Question: I'm running into this 'ClassNotFoundException' issue when running task below, but this is non eclipse based project running an ant build from command prompt, the build file is pasted below. The exception is below. I have done similar to that of setup <URL> it does not work though, any pointers will be appreciated. Thanks.
'''
Class org.apache.tools.ant.util.StringUtils loaded from parent loader (parentFirst)
[junit] Testsuite: SampleTest
Class org.apache.tools.ant.util.FileUtils loaded from parent loader (parentFirst)
[junit] Tests run: 1, Failures: 0, Errors: 1, Time elapsed: 0 sec
[junit]
[junit] Caused an ERROR
[junit] SampleTest
[junit] java.lang.ClassNotFoundException: SampleTest
[junit] at java.lang.ClassLoader.loadClass(ClassLoader.java:235)
[junit] at java.lang.ClassLoader.loadClassInternal(ClassLoader.java:302)
[junit] at java.lang.Class.forName0(Native Method)
[junit] at java.lang.Class.forName(Class.java:219)
[junit]
'''

'''
<project name="Java project build" default="test">
<property name="project.local.directory" value="." />
<property name="src.path" value="${project.local.directory}/SampleUnitTest/com" />
<property name="lib.path" value="${project.local.directory}/APP-INF/lib" />
<property name="dest.path" value="${project.local.directory}/SampleUnitTest/target" />
<property name="junit.output.dir" value="${project.local.directory}/junit" />
<path id="MyProject.classpath">
<pathelement location="${lib.path}/ant-junit.jar" />
<pathelement location="${lib.path}/junit.jar" />
<pathelement location="${lib.path}/SampleUnitTest.jar" />
<dirset dir="${project.local.directory}/SampleUnitTest">
<include name="target" />
</dirset>
</path>
<path id="lib.classpath">
<pathelement location="${lib.path}/ant-junit.jar" />
<pathelement location="${lib.path}/junit.jar" />
<fileset dir="${lib.path}">
<include name="**/*.jar" />
</fileset>
</path>
<target name="test" description="Tests the java files" depends="build">
<mkdir dir="${junit.output.dir}" />
<junit>
<classpath refid="MyProject.classpath">
</classpath>
<batchtest todir="${junit.output.dir}">
<formatter type="plain" usefile="false" />
<fileset dir="${src.path}">
<include name="**/*Test*.java" />
</fileset>
</batchtest>
</junit>
</target>
<target name="build" description="Tests the java files" depends="clean">
<mkdir dir="${dest.path}" />
<javac srcdir="${src.path}" destdir="${dest.path}" classpathref="lib.classpath">
</javac>
<jar destfile="${lib.path}/SampleUnitTest.jar" basedir="${dest.path}"/>
</target>
<target name="clean" description="Tests the java files">
<delete dir="${dest.path}">
</delete>
</target>
</project>
'''
---
'''
package com;
import com.tds.metasolv.common.util.CommonUtilities;
import com.tds.metasolv.common.util.specific.PortAddressUtilities;
import junit.framework.TestCase;
public class SampleTest extends TestCase
{
PortAddressUtilities utils = null;
protected void setUp() throws Exception{
utils = PortAddressUtilities.getInstance(CommonUtilities.getInstance());
}
public void testGetPONPortNumber(){
String result = utils.getPONPortNumber("N10-1-2-3-4");
assertTrue("Expected 3, but got "+result +" in the result. ", result.equals("3"));
result = utils.getPONPortNumber("N10-1-2-3");
assertTrue("Expected 3, but got "+result +" in the result. ",result.equals("2"));
}
}
'''
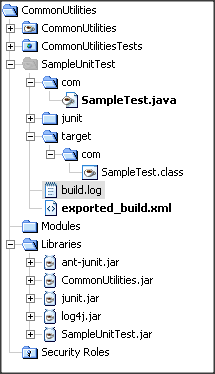
Answer: Problem is the 'src.dir' you have defined
'''
<property name="src.path" value="${project.local.directory}/SampleUnitTest/com"/>
'''
The class you have created is in 'package com' that means the class will be referenced using 'com.SampleTest'
In order to fix this anomaly you need to add a src folder and move your 'com/Test.java' to that folder so that the above defined 'src.path' will be like
'''
<property name="src.path" value="${project.local.directory}/SampleUnitTest/src"/>
'''
And also change 'MyProject.classpath' in build xml as below
'''
<path id="MyProject.classpath">
<pathelement location="${lib.path}/ant-junit.jar" />
<pathelement location="${lib.path}/junit.jar" />
<pathelement location="${lib.path}/SampleUnitTest.jar" />
<pathelement location="${project.local.directory}/SampleUnitTest/target"/>
</path>
'''